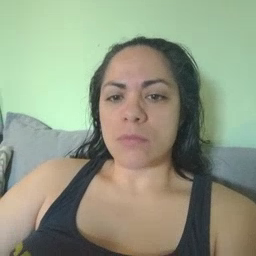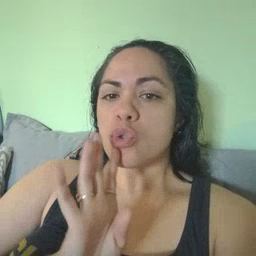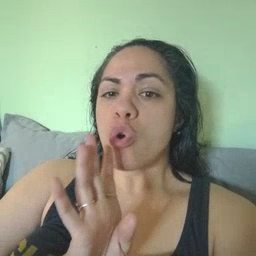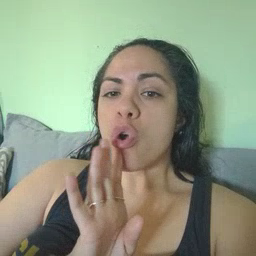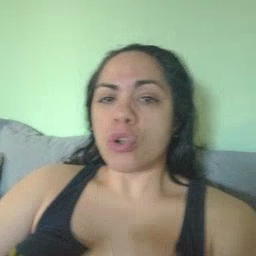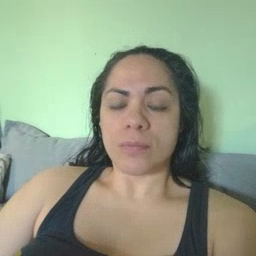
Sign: talk